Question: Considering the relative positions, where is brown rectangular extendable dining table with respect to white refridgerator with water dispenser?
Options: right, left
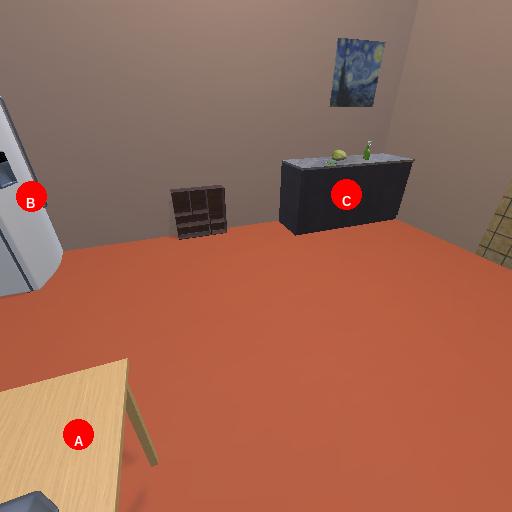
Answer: right